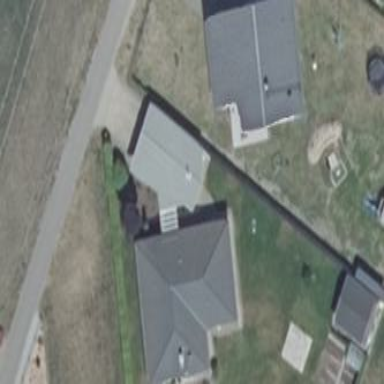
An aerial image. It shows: Simple and straightforward house.